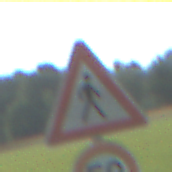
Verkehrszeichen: FussgaengerLinks
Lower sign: Geschwindigkeit50
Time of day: SunriseSunset
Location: Outdoor (Nature)
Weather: PartlyCloudy
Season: NotSpecified
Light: Natural